高二 · 度量几何学
设函数 $f(x)=\sin \left(2 x+\frac{\pi}{4}\right)\left(x \in\left[0, \frac{9 \pi}{8}\right]\right)$, 若方程 $f(x)=a$ 恰好有三个根, 分别为 $x_{1}, x_{2}, x_{3}\left(x_{1}<x_{2}<x_{3}\right)$, 则 $2 x_{1}+3 x_{2}+x_{3}$ 的值为 ( )
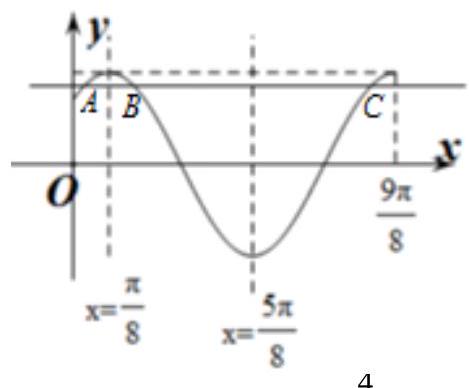
A. $\pi$
        B. $\frac{3 \pi}{4}$
        C. $\frac{3 \pi}{2}$
        D. $\frac{7 \pi}{4}$
答案: D
解析: 作出函数 $y=f(x)$ 的图象如图, 由图可知直线 $y=a$ 与 $y=f(x)$ 的图象的交点 $A, B$ 关于直线 $x=\frac{\pi}{8}$ 对称, 交点 $B, C$ 关于直线 $x=\frac{5 \pi}{8}$ 对称,所以 $x_{1}+x_{2}=\frac{\pi}{4}, x_{2}+x_{3}=\frac{5 \pi}{4}$, 所以 $2 x_{1}+3 x_{2}+x_{3}=2\left(x_{1}+x_{2}\right)+\left(x_{2}+x_{3}\right)$

    $=\frac{2 \pi}{4}+\frac{5 \pi}{4}=\frac{7 \pi}{4}$. 故选 D